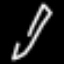
Label: pencil